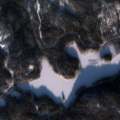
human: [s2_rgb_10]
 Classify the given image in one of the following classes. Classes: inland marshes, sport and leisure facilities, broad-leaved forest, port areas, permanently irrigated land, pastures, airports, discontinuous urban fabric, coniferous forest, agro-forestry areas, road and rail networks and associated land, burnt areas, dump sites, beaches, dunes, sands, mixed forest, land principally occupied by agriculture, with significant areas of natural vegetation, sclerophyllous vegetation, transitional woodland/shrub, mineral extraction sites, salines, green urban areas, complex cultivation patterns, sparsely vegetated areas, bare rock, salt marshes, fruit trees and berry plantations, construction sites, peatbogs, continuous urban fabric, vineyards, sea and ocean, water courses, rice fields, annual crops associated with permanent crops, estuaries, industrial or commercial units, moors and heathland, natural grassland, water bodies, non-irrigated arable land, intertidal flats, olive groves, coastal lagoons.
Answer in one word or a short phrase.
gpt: coniferous forest, mixed forest, transitional woodland/shrub, water bodies